Question: I have String array. It looks something like:

I have an empty panorama:
'''
<controls:Panorama x:Name="MainPanorama">
</controls:Panorama>
'''
I want to dynamically, using my array, create panorama page with panorama items,
it should be like:
'''
<controls:Panorama x:Name="MainPanorama">
<controls:PanoramaItem Header="first">
<ScrollViewer>
<StackPanel>
<Button Name="button1" content="create"/>
<Button Name="button2" content="save"/>
<Button Name="button3" content="open"/>
</StackPanel>
</ScrollViewer>
</controls:PanoramaItem>
<controls:PanoramaItem Header="second">
<ScrollViewer>
<StackPanel>
<Button Name="button4" content="save as"/>
<Button Name="button5" content="import"/>
</StackPanel>
</ScrollViewer>
</controls:PanoramaItem>
</controls:Panorama>
'''
So, the question is: Buttons must have different names.
p.s: The array that I show here is not the actual one. In my work I have another larger one, but I think it's enough to understand the problem.
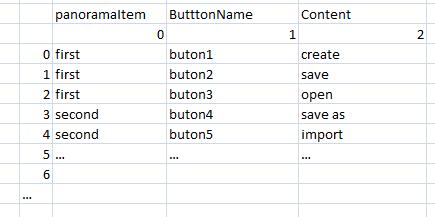
Answer: You can use items controls for this goal (ListBox, or etc): bind a string array as item source and set buttons as item template. Please read more about controls and binding in Silverlight.